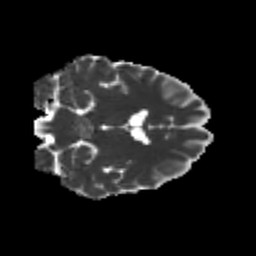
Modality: MD
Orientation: coronal
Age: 24
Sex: male
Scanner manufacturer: siemens
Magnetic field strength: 3 T
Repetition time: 3.5 s
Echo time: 0.104 s